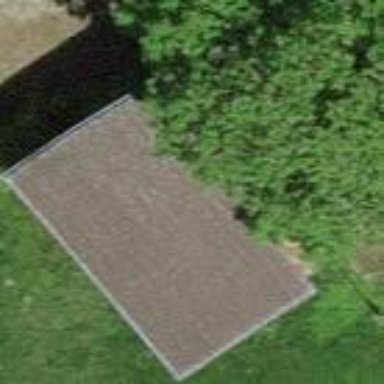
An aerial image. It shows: Rural barn.